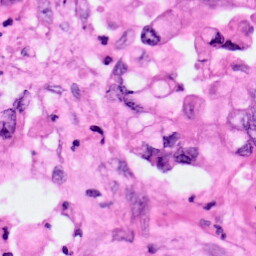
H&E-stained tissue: Pancreatic